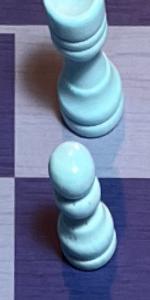
Label: Pawn_White